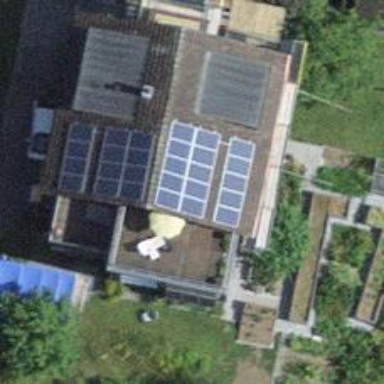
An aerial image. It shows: Solar power generator with photovoltaic panels.